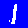
Digit: 1